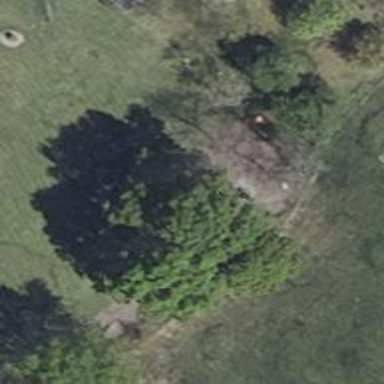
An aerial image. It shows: Deciduous tree with broadleaved leaves.